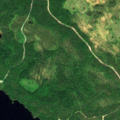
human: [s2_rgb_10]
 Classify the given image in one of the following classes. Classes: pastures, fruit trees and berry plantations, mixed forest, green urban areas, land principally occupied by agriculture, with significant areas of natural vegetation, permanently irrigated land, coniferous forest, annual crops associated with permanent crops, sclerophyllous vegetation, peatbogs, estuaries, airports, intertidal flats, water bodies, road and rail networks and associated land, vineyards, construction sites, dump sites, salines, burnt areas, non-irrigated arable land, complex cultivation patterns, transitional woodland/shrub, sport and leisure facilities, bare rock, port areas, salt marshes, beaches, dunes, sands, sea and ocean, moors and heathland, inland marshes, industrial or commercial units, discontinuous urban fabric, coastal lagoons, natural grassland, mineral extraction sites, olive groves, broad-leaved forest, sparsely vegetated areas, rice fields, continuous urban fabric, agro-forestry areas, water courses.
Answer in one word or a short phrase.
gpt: coniferous forest, mixed forest, transitional woodland/shrub, water bodies